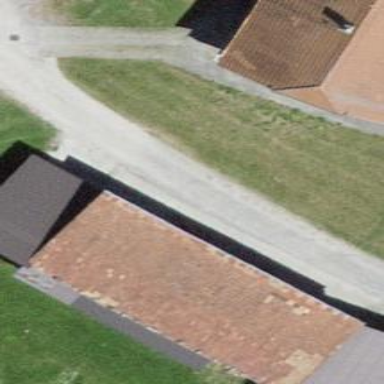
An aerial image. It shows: Barn.